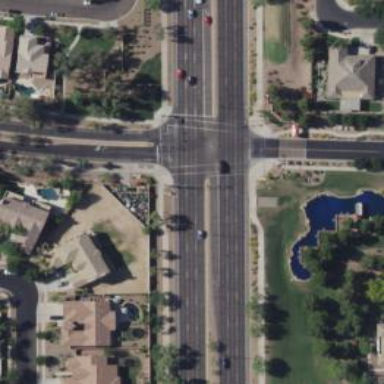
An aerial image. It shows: Solid stop line on the road marking.